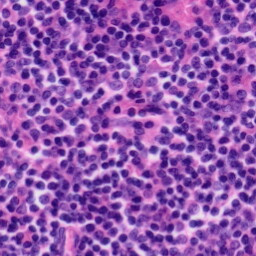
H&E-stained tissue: Tonsil